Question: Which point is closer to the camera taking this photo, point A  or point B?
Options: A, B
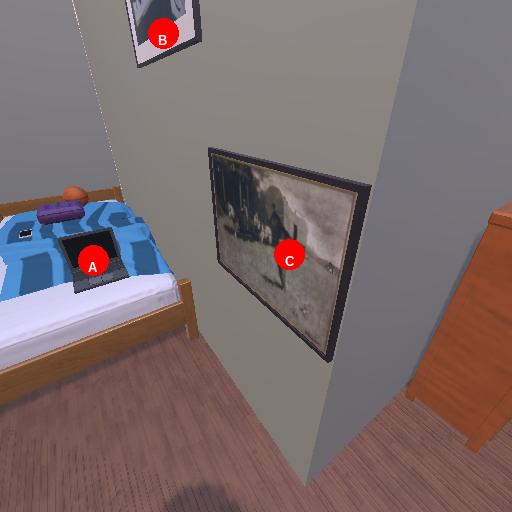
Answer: A